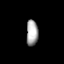
Tissue: prostate
Cell type: T cells
Senescence score: 0.339
Nuclear area (px): 297
Mean DAPI intensity: 167.34